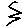
Label: zigzag